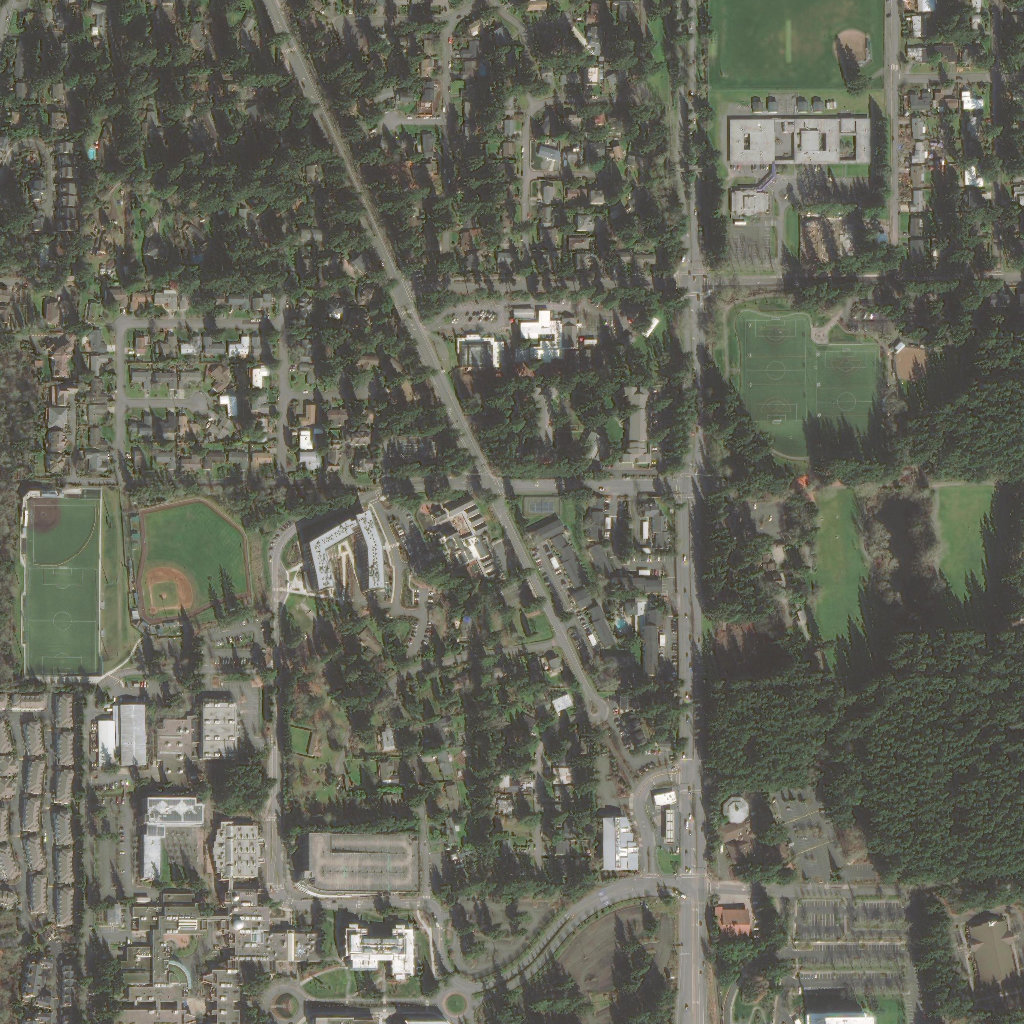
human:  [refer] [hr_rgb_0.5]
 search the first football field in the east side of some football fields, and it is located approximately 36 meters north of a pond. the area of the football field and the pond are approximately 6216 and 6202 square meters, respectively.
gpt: <box>[[79, 34, 85, 44, 0]]</box>

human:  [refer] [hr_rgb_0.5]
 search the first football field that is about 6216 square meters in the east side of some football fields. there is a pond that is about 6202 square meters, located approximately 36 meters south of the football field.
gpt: <box>[[79, 34, 85, 44, 0]]</box>

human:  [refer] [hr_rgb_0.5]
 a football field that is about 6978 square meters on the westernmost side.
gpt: <box>[[2, 55, 9, 65, 0]]</box>

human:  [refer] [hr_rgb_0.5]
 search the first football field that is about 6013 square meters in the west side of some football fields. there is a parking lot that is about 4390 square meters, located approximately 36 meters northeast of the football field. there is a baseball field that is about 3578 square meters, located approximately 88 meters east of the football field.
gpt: <box>[[73, 31, 78, 41, 0]]</box>

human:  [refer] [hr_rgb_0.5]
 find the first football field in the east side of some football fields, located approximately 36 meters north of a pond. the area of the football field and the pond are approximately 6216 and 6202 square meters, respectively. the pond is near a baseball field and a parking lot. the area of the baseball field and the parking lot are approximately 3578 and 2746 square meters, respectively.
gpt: <box>[[79, 34, 85, 44, 0]]</box>